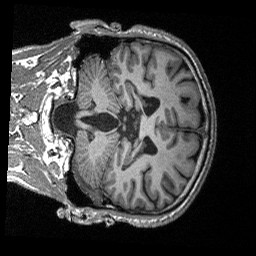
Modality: T1w
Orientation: coronal
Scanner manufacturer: siemens
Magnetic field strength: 3 T
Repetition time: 2.3 s
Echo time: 0.00226 s